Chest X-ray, PA view. Patient: 74 years old, sex F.
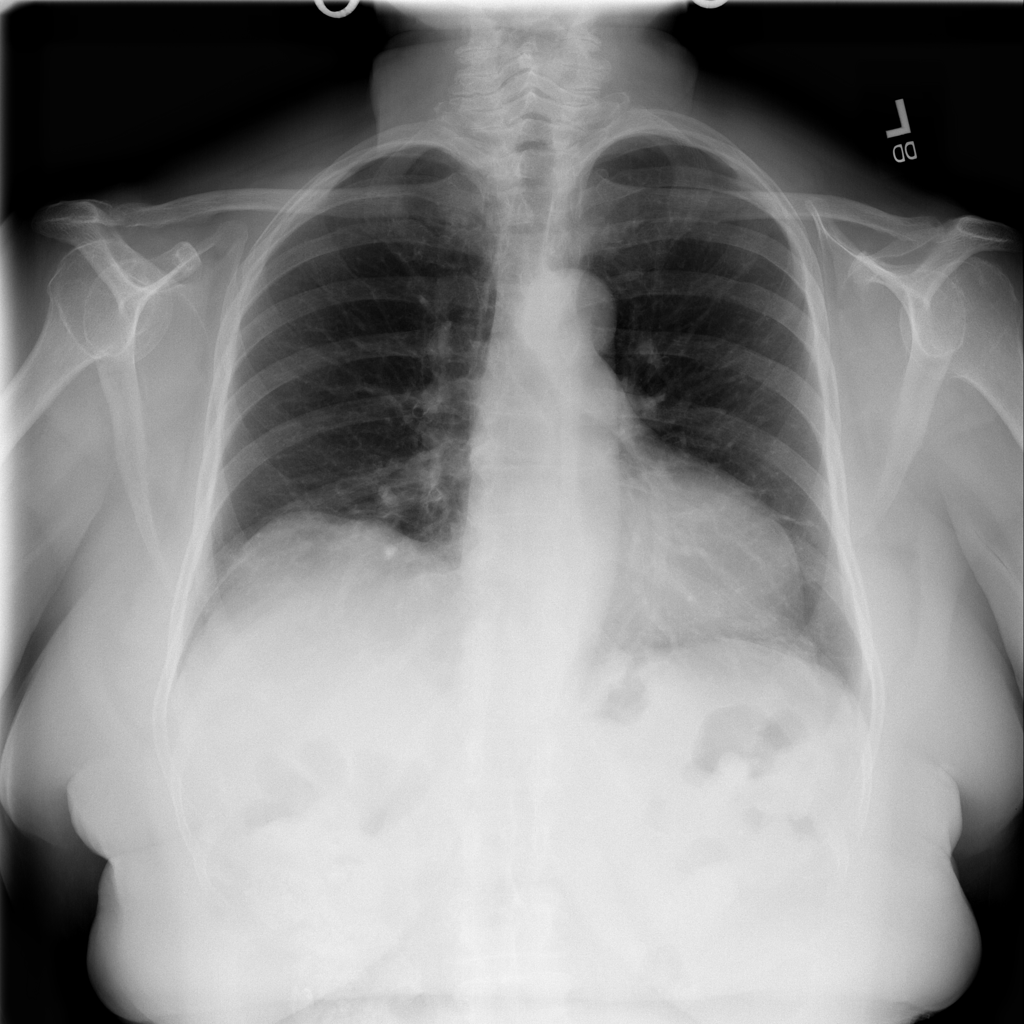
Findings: No Finding